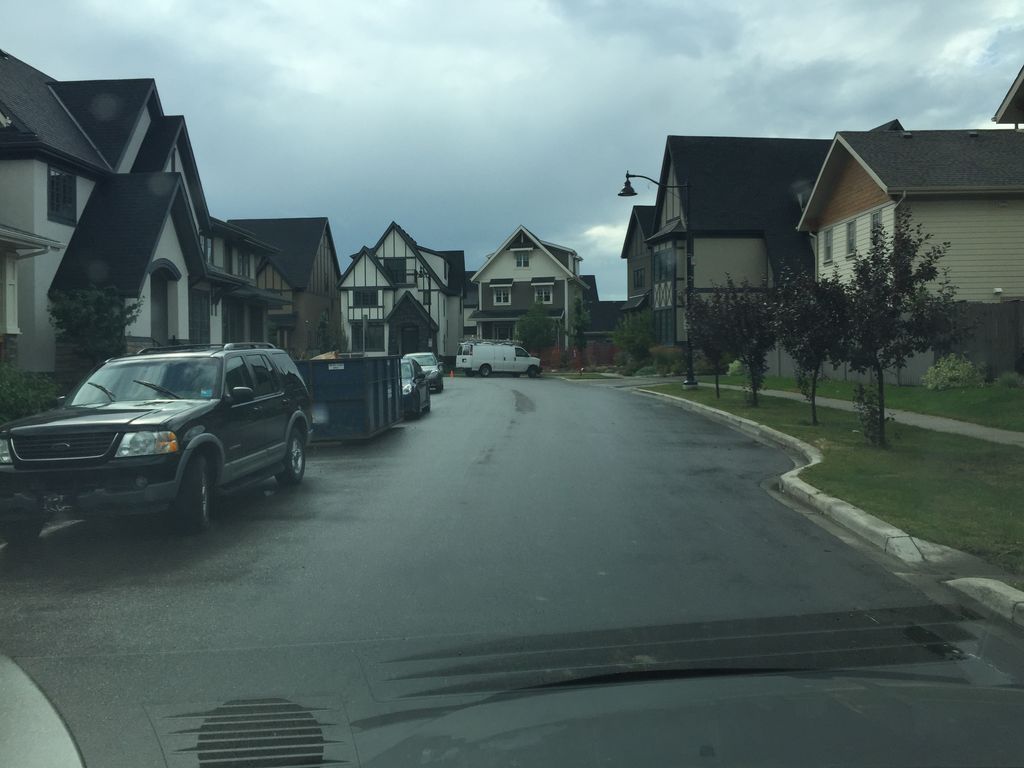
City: calgary